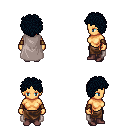
a pixel art fantasy rpg character, female body template, human, tanned skin, gray cape, robe skirt, raven curly afro hairstyle, cloth bracers, maroon shoes, four views (front, back, left, right), 2x2 character sprite sheet, small pixel art, hard edges, no anti-aliasing